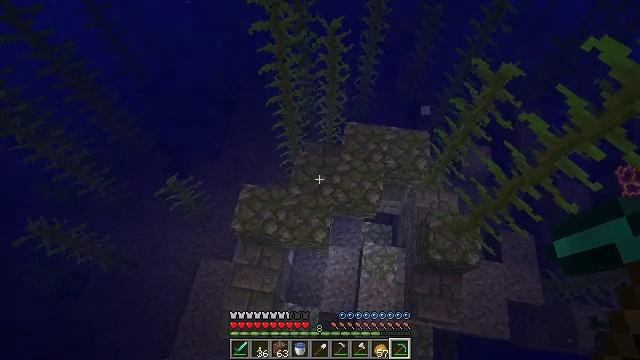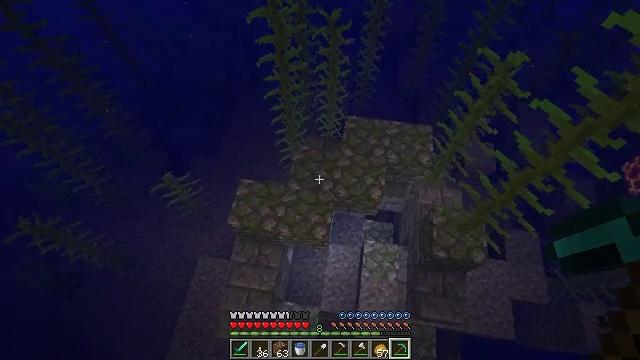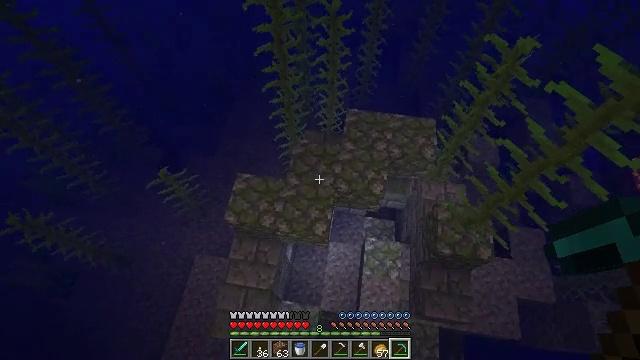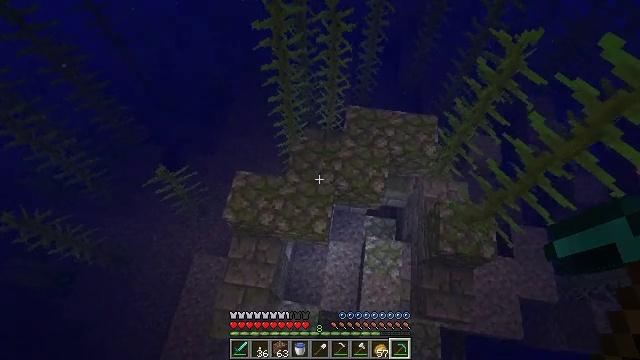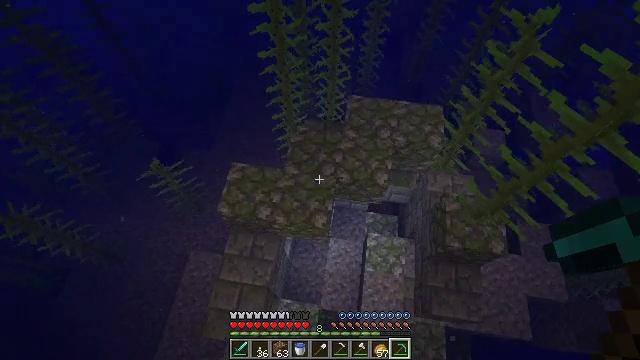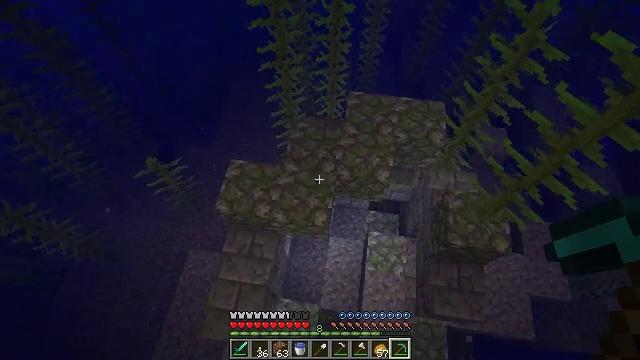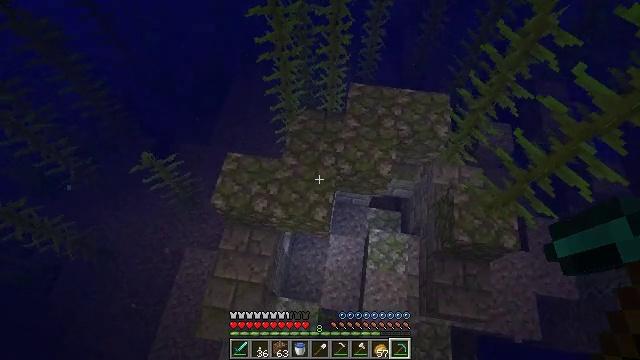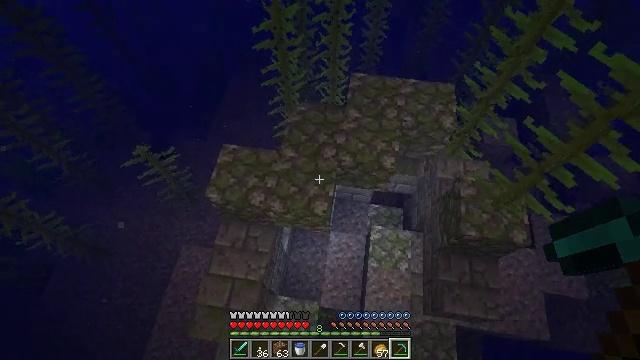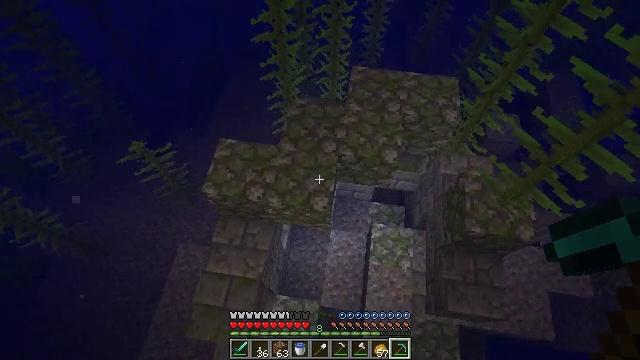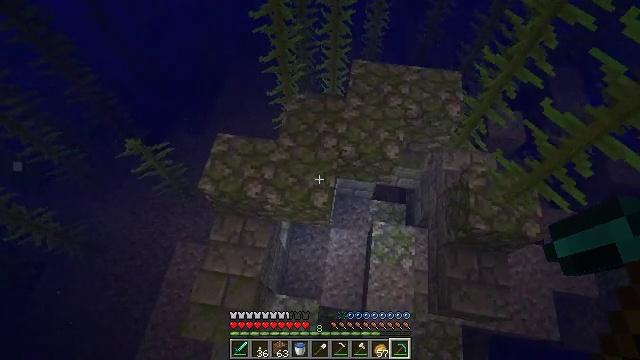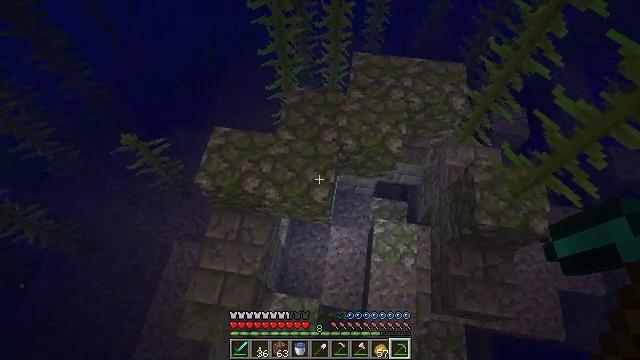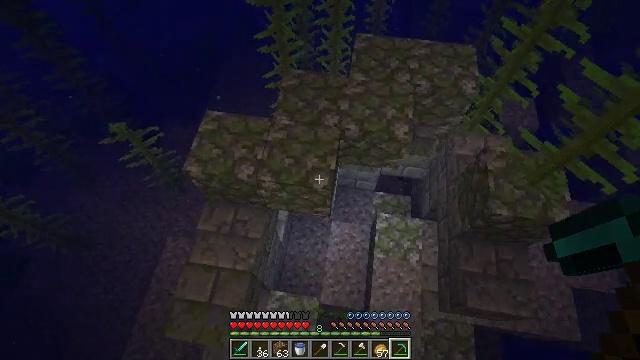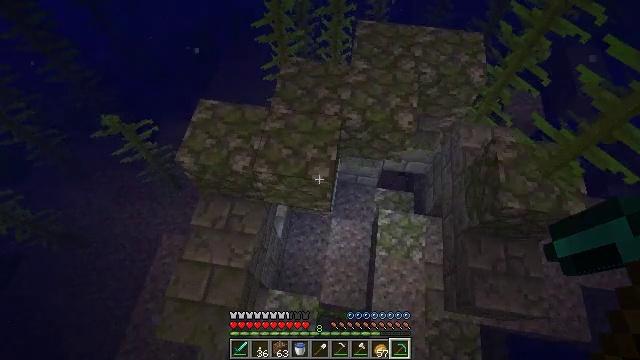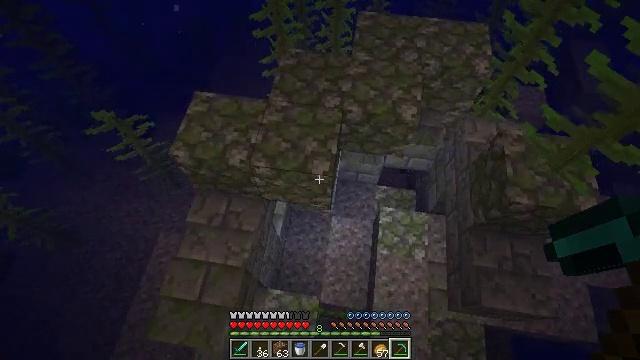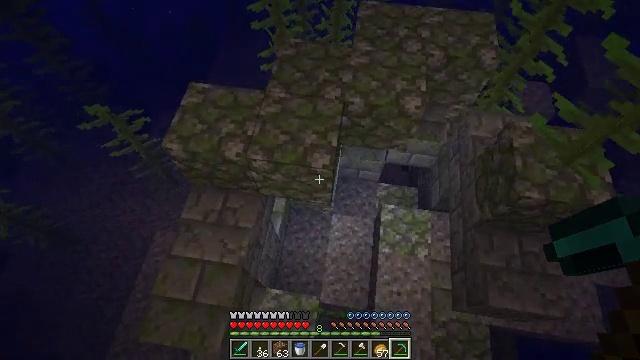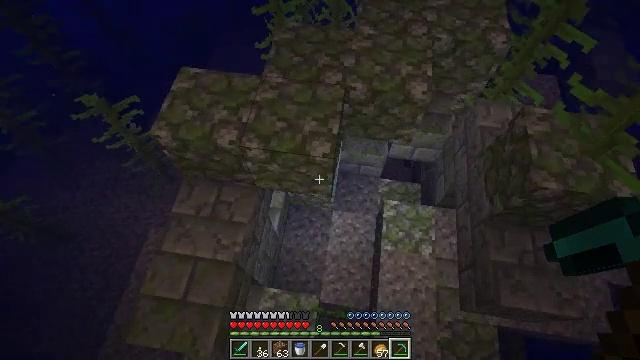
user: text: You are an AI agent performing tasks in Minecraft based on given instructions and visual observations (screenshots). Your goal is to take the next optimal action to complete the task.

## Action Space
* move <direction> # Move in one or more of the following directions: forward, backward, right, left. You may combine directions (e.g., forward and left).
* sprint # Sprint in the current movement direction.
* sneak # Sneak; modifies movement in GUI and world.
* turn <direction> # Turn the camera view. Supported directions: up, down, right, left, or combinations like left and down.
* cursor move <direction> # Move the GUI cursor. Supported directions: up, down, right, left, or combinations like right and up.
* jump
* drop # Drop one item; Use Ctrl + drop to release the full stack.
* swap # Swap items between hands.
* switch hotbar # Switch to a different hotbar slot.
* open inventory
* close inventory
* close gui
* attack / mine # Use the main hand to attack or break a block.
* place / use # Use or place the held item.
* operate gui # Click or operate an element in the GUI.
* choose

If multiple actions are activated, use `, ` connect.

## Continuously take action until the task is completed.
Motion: motion action
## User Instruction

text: Break the glowing sea lantern block.
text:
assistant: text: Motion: sneak
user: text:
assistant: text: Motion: sneak
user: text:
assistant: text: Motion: sneak
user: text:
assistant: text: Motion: sneak
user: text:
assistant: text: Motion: sneak
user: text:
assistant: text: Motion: sneak
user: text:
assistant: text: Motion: sneak
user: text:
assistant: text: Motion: sneak
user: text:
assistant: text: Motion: sneak
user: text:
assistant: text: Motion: sneak
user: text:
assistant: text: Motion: move forward, sneak
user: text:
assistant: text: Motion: move forward, sneak
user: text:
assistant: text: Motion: move forward, sneak
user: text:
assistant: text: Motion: move forward, sneak
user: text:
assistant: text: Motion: sneak
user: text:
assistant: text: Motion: sneak
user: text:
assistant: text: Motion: sneak
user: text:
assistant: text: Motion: sneak, turn left
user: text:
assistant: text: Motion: sneak, turn left and up
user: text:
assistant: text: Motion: sneak, turn left and up
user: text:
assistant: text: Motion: sneak, turn left and up
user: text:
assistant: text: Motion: sneak, turn up
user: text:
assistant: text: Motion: sneak, turn up
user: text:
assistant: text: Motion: sneak, turn up
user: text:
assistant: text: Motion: sneak, turn up
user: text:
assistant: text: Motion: sneak, turn up
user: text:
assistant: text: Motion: sneak, turn right and up
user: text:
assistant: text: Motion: sneak
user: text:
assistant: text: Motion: sneak, turn right and up
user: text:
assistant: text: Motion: sneak, turn right and up